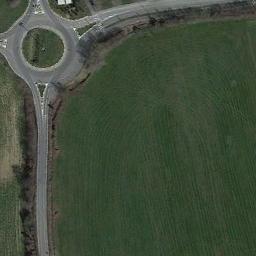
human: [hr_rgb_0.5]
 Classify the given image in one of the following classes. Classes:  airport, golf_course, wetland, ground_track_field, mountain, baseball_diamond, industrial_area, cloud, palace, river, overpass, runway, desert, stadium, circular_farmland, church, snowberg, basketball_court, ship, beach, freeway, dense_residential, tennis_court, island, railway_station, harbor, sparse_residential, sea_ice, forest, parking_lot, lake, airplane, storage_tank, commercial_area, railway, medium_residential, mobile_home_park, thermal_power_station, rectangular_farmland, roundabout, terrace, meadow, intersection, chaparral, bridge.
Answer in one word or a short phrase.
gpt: roundabout